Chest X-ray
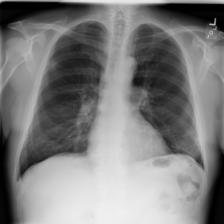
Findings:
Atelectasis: negative
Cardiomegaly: negative
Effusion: negative
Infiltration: negative
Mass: negative
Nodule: negative
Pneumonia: negative
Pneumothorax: negative
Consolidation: negative
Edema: negative
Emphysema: negative
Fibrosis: negative
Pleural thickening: negative
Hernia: negative